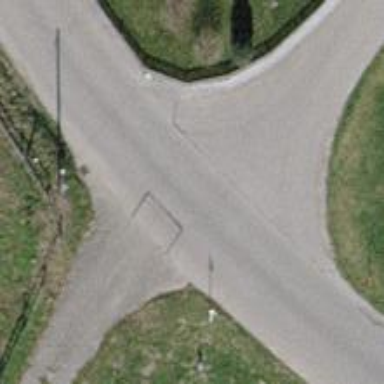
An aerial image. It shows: Unclassified road with asphalt surface.